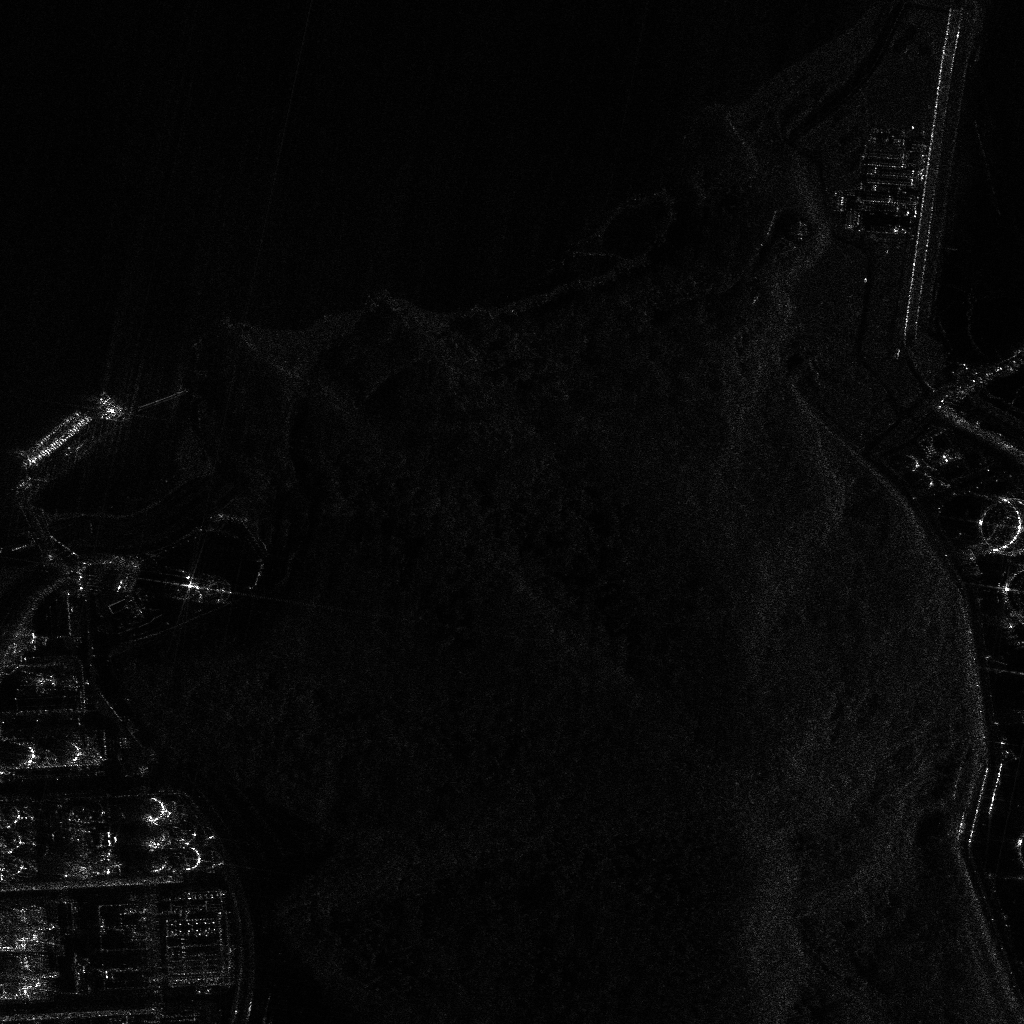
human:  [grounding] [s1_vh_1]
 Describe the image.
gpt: In the satellite image, there is  <ref>1 medium dredger </ref> <box>[[3, 38, 6, 47, 54]]</box> located at left.